Question: I have a list of files in a text file 'abc.txt' .
I have to read the nth line from the file and open the file using vim .
I have done this but the file at nth line doesn't open :-
'sed -n 4p abc.txt | vim -'
Trying to get 4th line from 'abc.txt' and opening it using vim .But the output I get is content of file at that particular line number :-

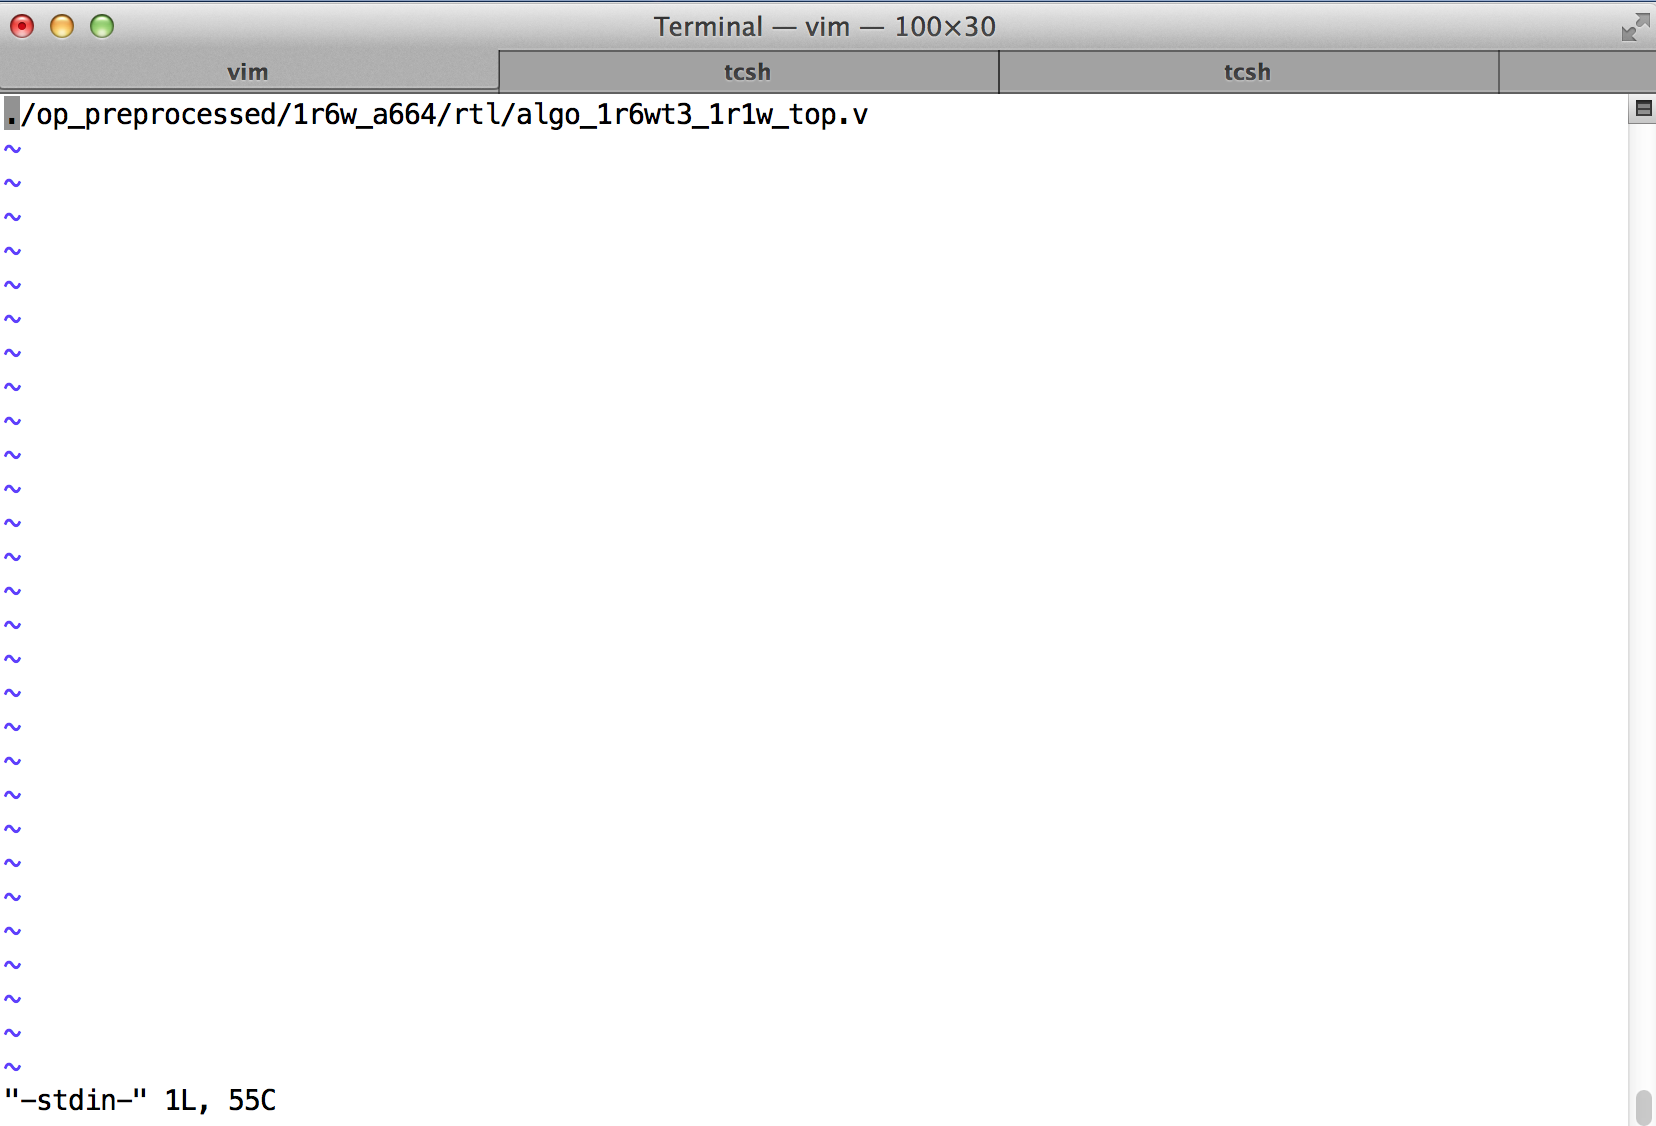
Answer: The right command would be like this:
'''
vim "$(sed -n 4p abc.txt)"
'''
The difference is that this passes the output of sed as the first argument to vim. As a result, Vim will open that file.
In the command you've typed, the output of sed is piped to the standard input of vim. Since you're passing '-' as the argument to Vim, it assumes that the text to edit is what is coming through the standard input. This text is the filename, but not the contents of the file.